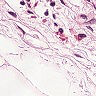
Metastatic tissue present: no